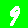
Digit: 9